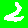
Digit: 2